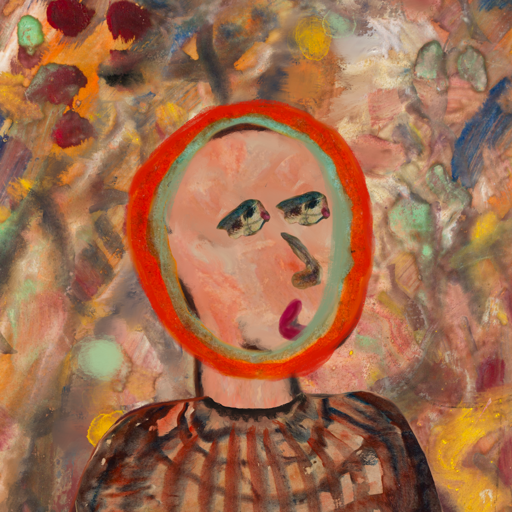
Background: Mother_And_Son_Mother, Head And Neck Side: Roy_Bahadur, Face Side: Pipe, Bust: Orphan, Hair Side: Sisters, Head Accessory: Blank, Second Necklace: Blank, Necklace: Blank, Baby: Blank